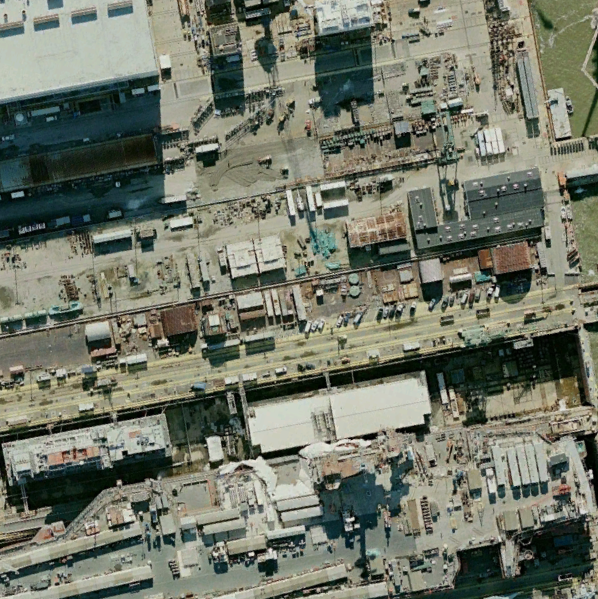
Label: aircraft_carrier